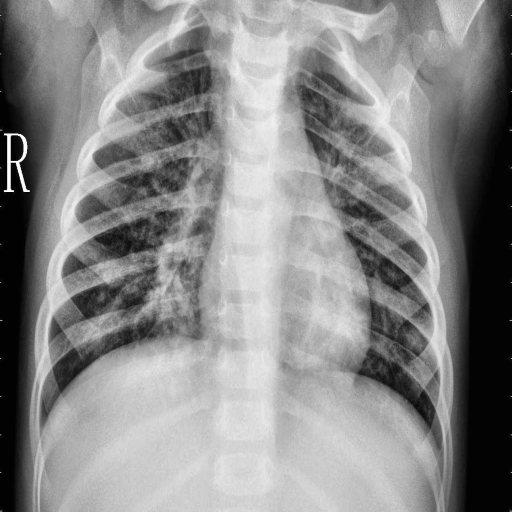
Finding: PNEUMONIA